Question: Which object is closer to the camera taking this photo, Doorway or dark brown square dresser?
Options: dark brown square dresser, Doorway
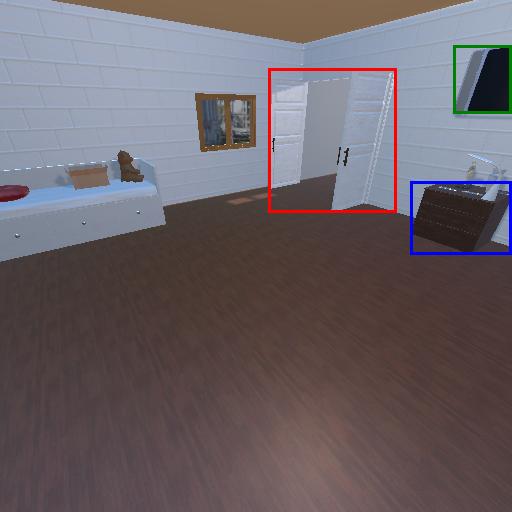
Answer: dark brown square dresser